Question: I wanted to add a column to Admin Customer Grid (there is column in customer_entity table named , tinyint(1) {want to store boolean value}).
I tried <URL>, but, it's giving fatal error when trying to filter result based on the column added.
I added following code in :
'''
$this->addColumn('is_onHold', array(
'header' => Mage::helper('customer')->__('On Hold?'),
'width' => '150',
'index' => 'is_onHold',
'type' => 'options',
'options' => array(
1 => 'Yes',
0 => 'No',
)
));
'''
and following code in :
'''
->addAttributeToSelect('is_onHold')
'''
It works perfectly, and column is added to the grid, but, when I try to filter the record based on newly added column, I get error

when I checked the corresponding error report, it says:
'''
a:5:{i:0;s:34:"Invalid attribute name: is_onHold.";i:1;s:5418:"#0 E:\wamp\www\magePrjpp\code\core\Mage\Eav\Model\Entity\Collection\Abstract.php(1166): Mage::exception('Mage_Eav', 'Invalid attribu...')
1 E:\wamp\www\magePrjpp\code\core\Mage\Eav\Model\Entity\Collection\Abstract.php(1255): Mage_Eav_Model_Entity_Collection_Abstract->_addAttributeJoin('is_onHold', 'inner')
2 E:\wamp\www\magePrjpp\code\core\Mage\Eav\Model\Entity\Collection\Abstract.php(292): Mage_Eav_Model_Entity_Collection_Abstract->_getAttributeConditionSql('is_onHold', Array, 'inner')
3 E:\wamp\www\magePrjpp\code\core\Mage\Eav\Model\Entity\Collection\Abstract.php(312): Mage_Eav_Model_Entity_Collection_Abstract->addAttributeToFilter('is_onHold', Array)
4 E:\wamp\www\magePrjpp\code\core\Mage\Adminhtml\Block\Widget\Grid.php(449): Mage_Eav_Model_Entity_Collection_Abstract->addFieldToFilter('is_onHold', Array)
'''
Is this because I am trying to use type options for a boolean column?
I am not sure what I am doing wrong...
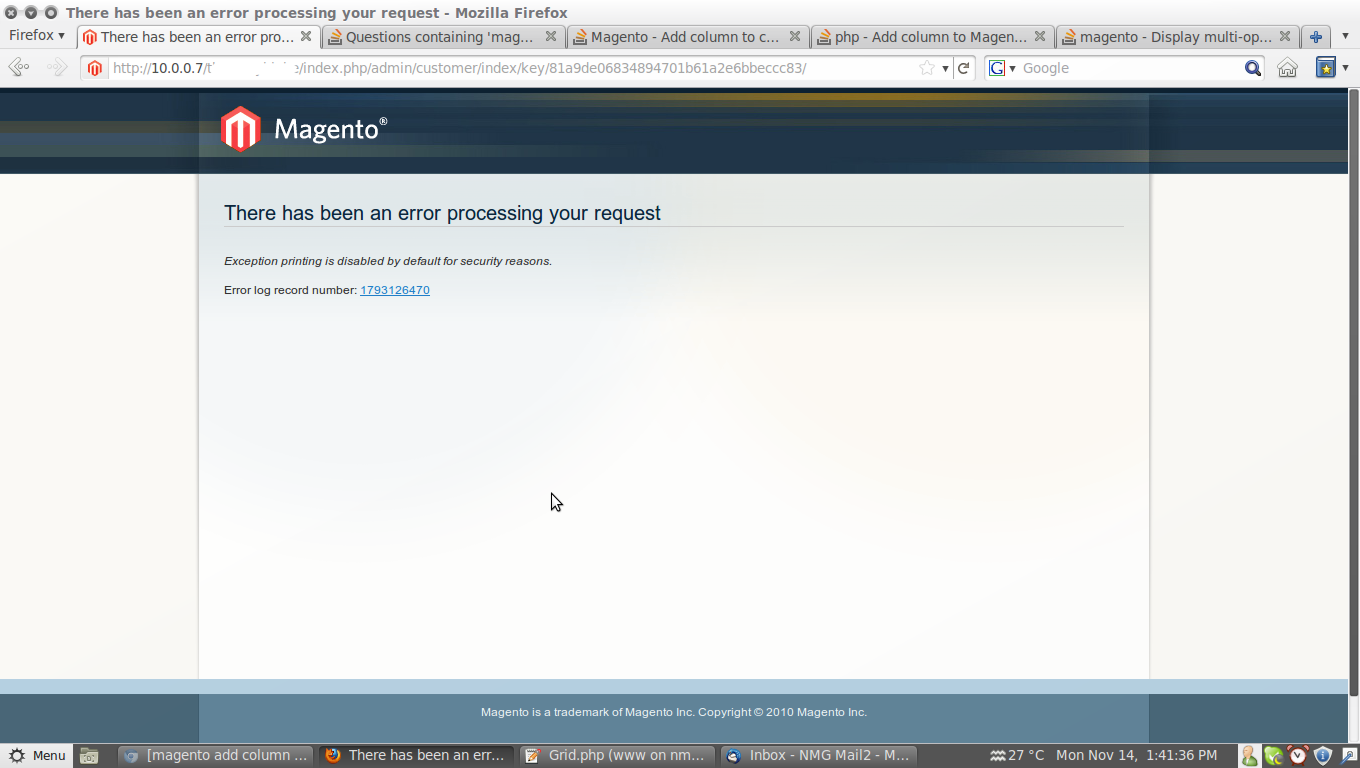
Answer: I've found the solution to the problem I was facing.
After banging my head against the wall for hours.
Actually, there was nothing wrong with using any data type for column. So, the problem was not in the table.
I checked all related files. And, finally, found where the problem was.
Actually, I was right till:
'''
$this->addColumn('is_onHold', array(
'header' => Mage::helper('customer')->__('On Hold?'),
'width' => '120',
'index' => 'is_onHold',
'type' => 'options',
'options' => array('1' => 'Yes', '0' => 'No')
));
'''
and
'''
->addAttributeToSelect('is_onHold')
'''
But, I think when you use above method, you need to make one additional change to and your columns there...
like I did :
'''
return array(
'entity_type_id',
'attribute_set_id',
'created_at',
'updated_at',
'increment_id',
'store_id',
'website_id',
'is_onHold',
'hold_till'
);
'''
Last 2 in the array are columns added by me...
Hope this will help someone...